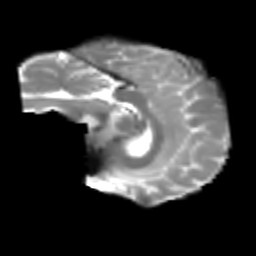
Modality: T2w
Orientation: sagittal
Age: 29
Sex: male
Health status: healthy